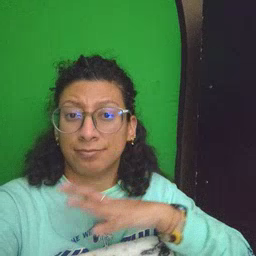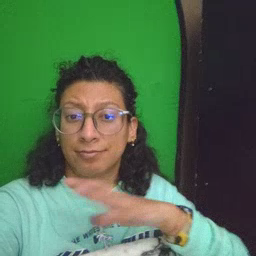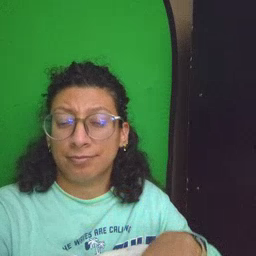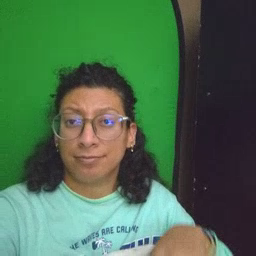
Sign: fine